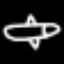
Label: airplane